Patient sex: F
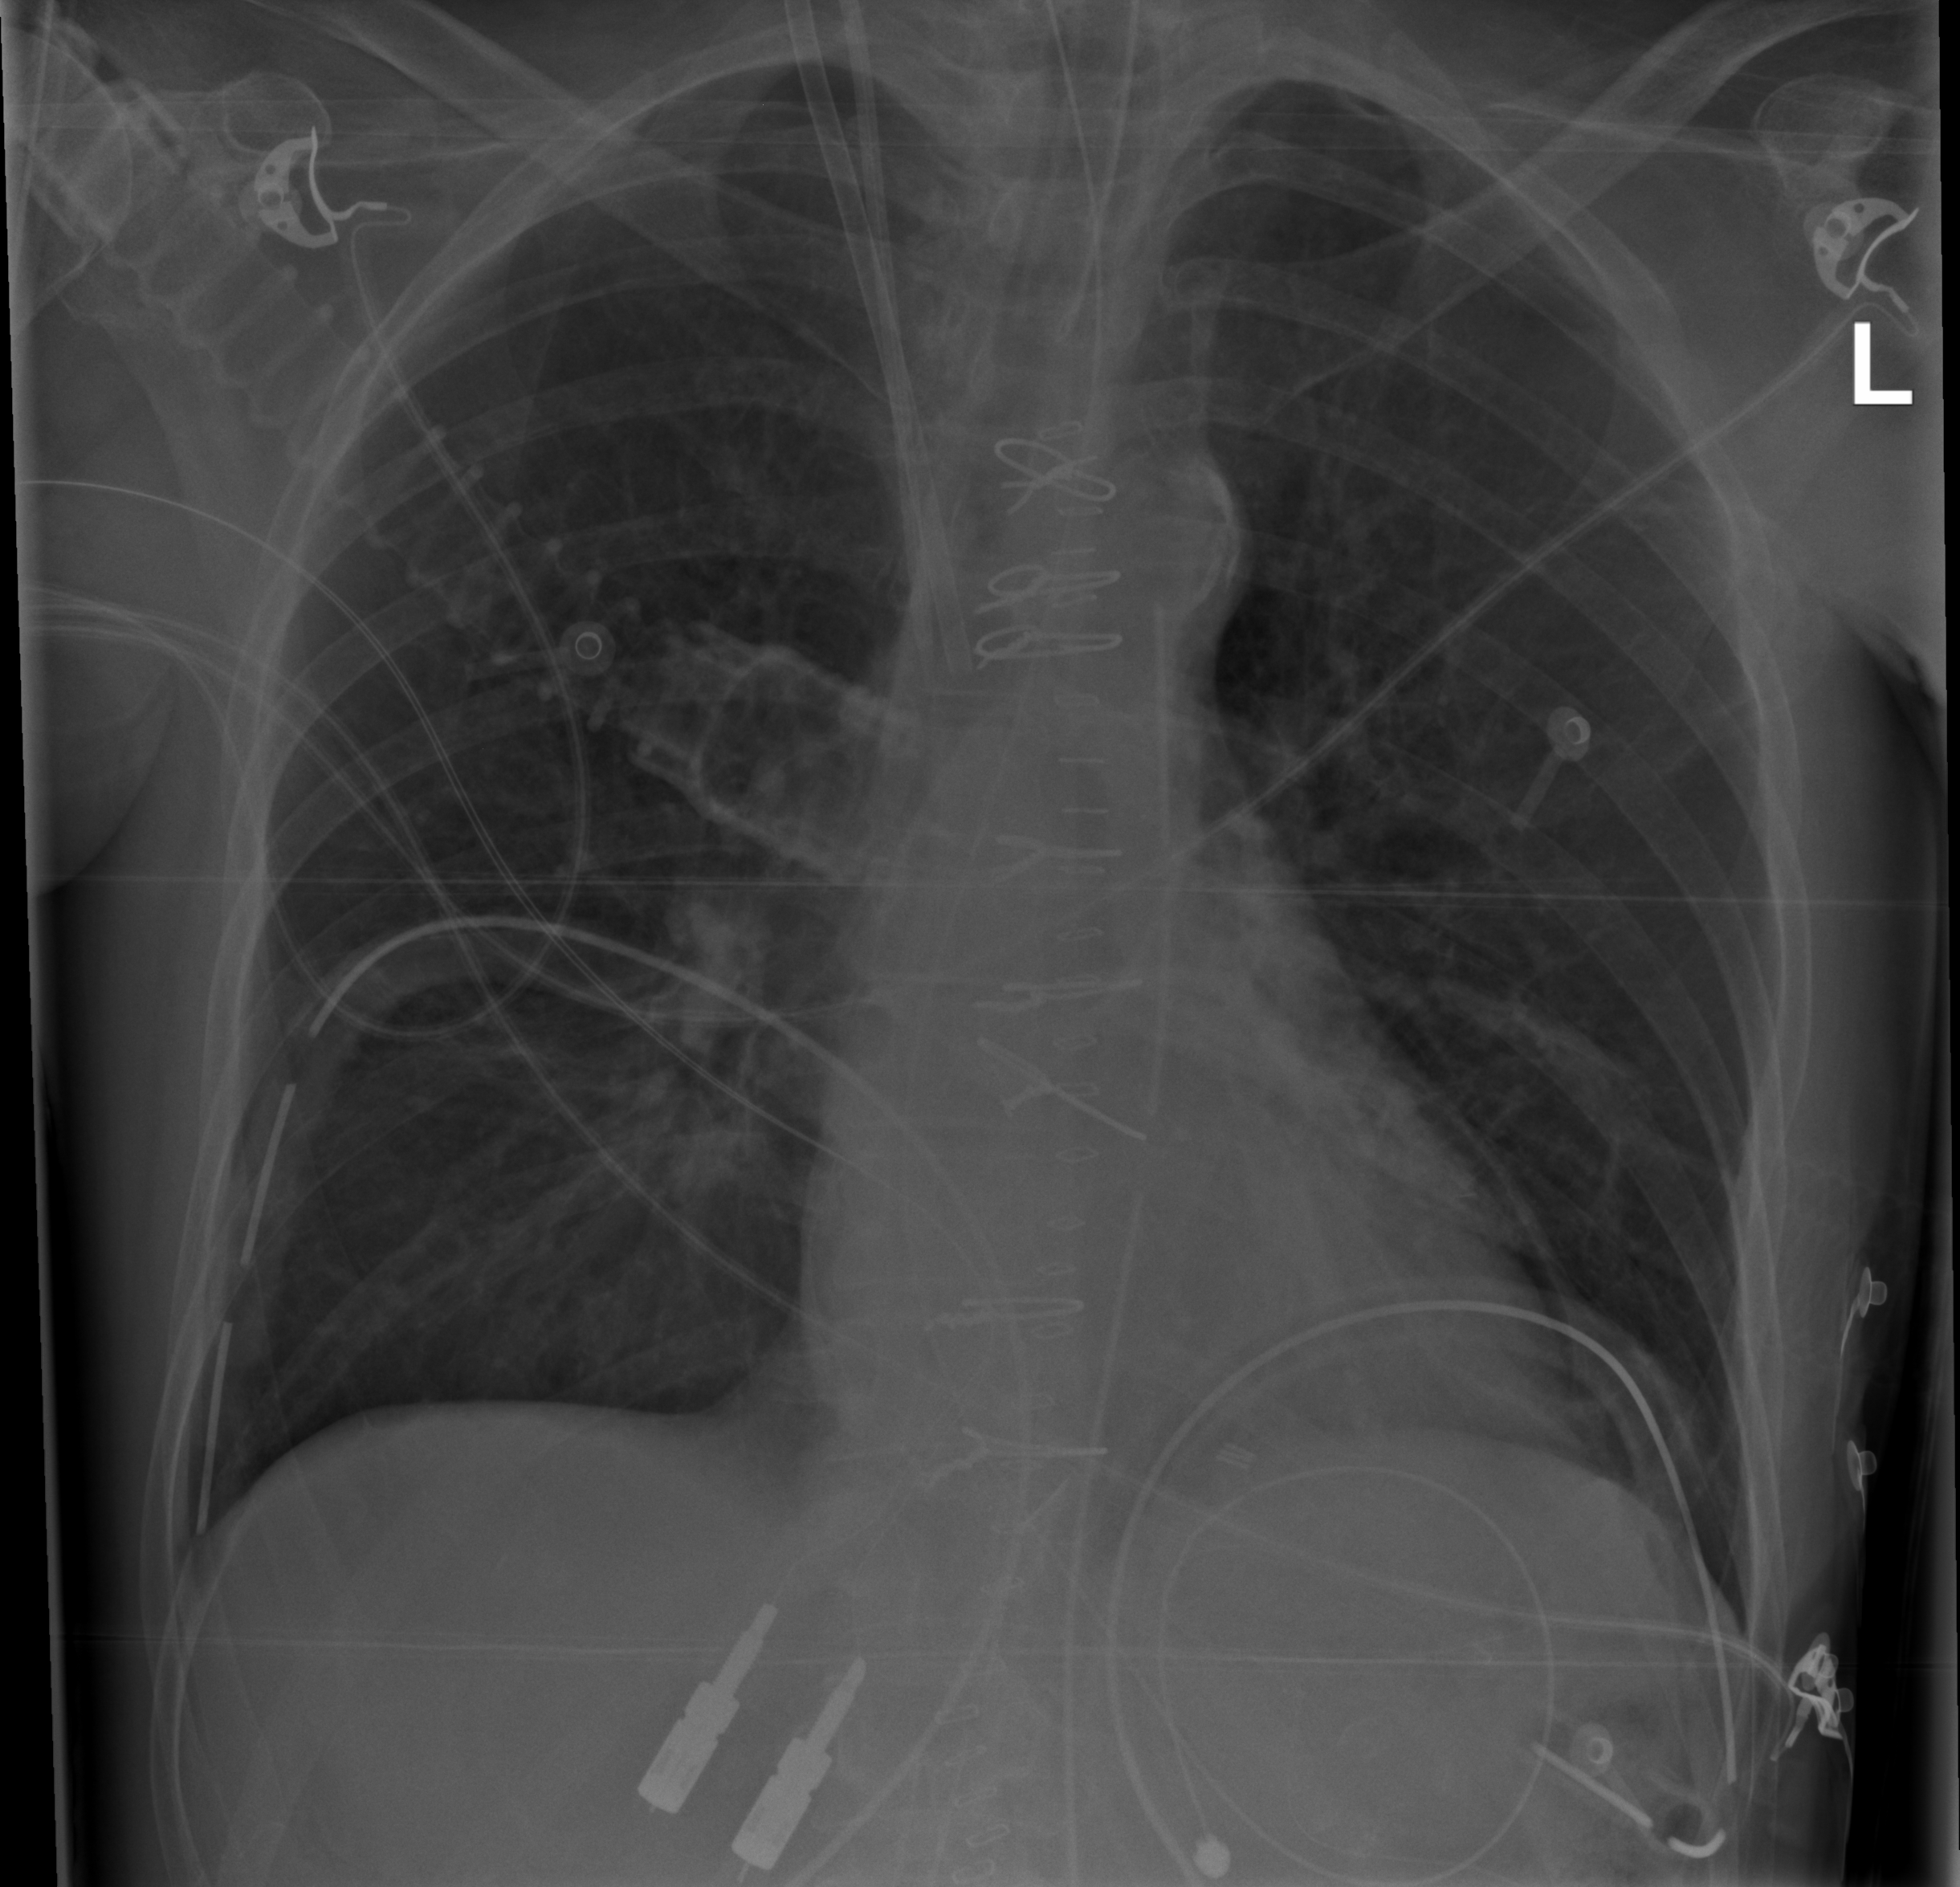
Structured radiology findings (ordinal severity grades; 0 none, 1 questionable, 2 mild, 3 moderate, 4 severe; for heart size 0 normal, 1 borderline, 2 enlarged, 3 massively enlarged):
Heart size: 0
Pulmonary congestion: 0
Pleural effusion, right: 0
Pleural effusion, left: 0
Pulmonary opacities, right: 0
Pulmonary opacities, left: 0
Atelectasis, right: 1
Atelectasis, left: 1